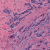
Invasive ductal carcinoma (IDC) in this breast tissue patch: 1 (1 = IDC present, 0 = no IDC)